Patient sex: M
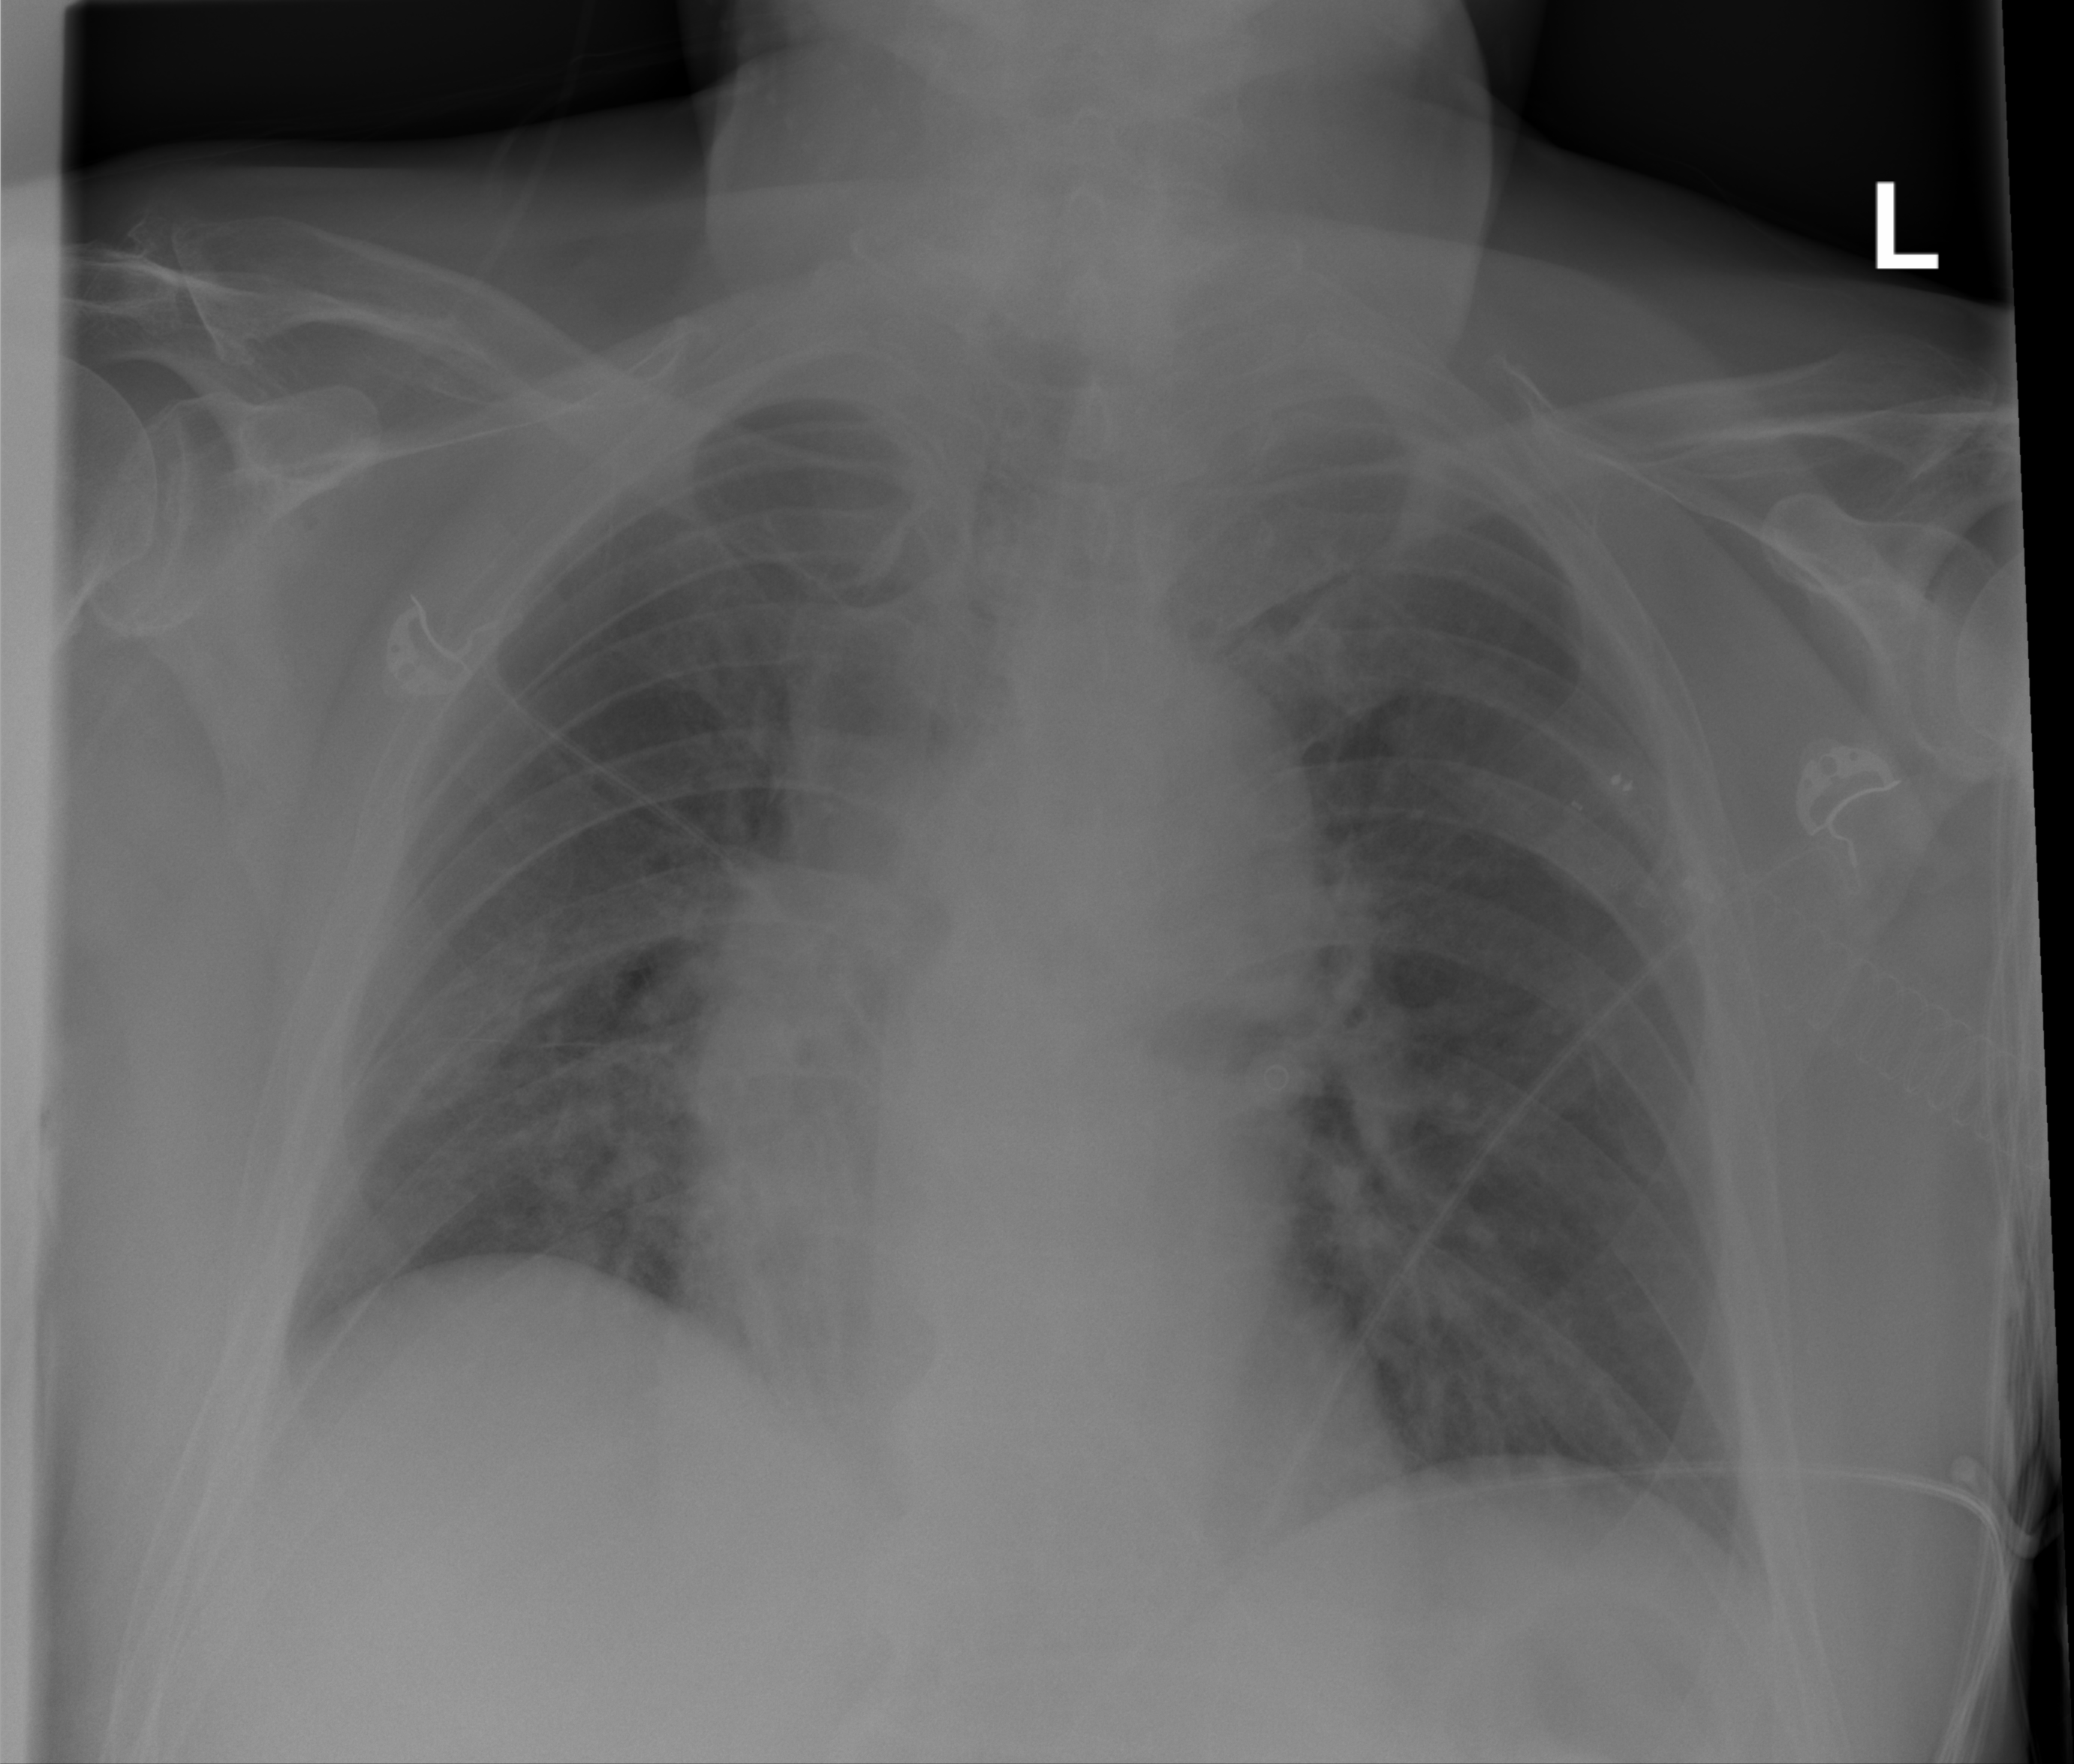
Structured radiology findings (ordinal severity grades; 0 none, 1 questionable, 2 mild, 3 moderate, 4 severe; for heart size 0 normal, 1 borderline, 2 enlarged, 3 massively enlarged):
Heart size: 0
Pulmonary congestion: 0
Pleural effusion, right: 0
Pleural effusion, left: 0
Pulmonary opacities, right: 2
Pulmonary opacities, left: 2
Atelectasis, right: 0
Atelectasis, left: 0